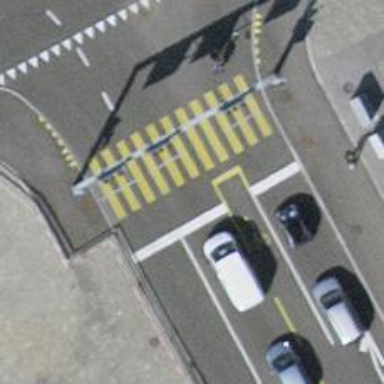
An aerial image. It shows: Road with traffic signals.